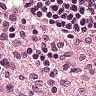
Metastatic tissue present: no